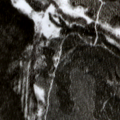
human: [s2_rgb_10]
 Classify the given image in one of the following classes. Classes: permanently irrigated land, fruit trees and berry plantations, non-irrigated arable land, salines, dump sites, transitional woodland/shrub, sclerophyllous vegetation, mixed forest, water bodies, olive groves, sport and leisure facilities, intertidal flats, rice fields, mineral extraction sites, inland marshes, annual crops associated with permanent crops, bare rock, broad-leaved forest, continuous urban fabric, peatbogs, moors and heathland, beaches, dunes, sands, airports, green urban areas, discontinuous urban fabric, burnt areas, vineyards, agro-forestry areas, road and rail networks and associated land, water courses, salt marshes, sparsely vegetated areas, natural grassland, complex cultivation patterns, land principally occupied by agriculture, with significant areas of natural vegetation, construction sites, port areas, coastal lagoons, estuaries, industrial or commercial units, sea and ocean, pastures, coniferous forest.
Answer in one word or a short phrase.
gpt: coniferous forest